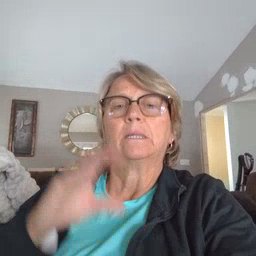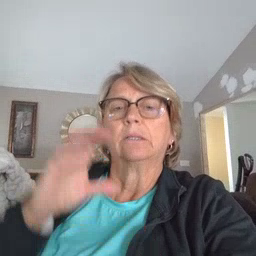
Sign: tree